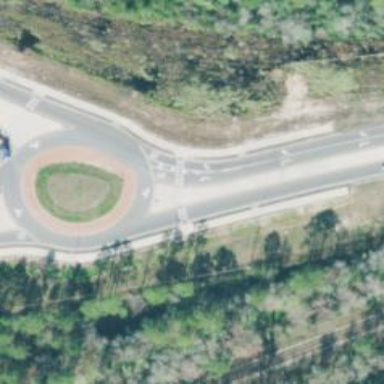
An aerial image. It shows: Marked road crossing.